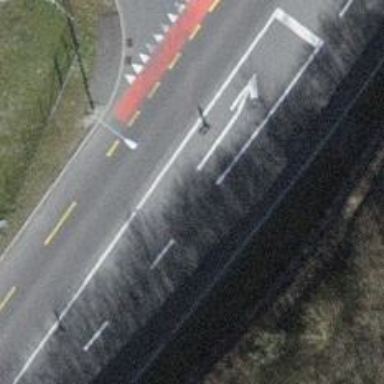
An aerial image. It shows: Tertiary road with dedicated cycle lane on the left.